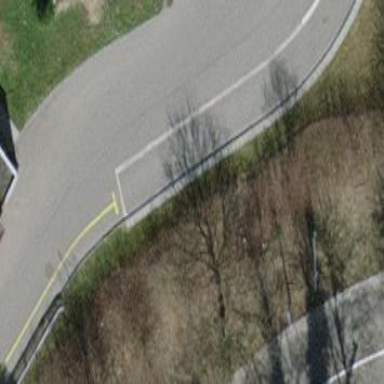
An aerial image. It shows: Parking area with surface.